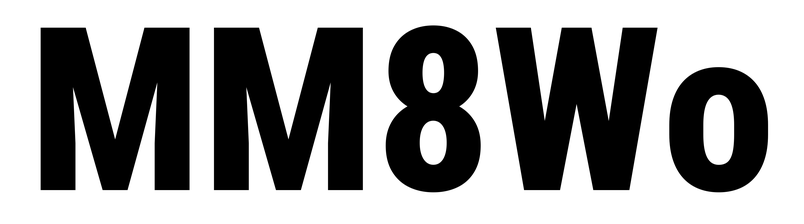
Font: Roboto_Condensed_ExtraBold